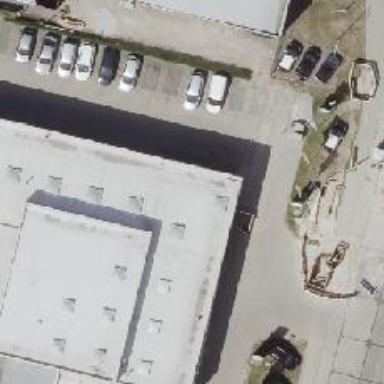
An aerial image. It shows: Car service shop.